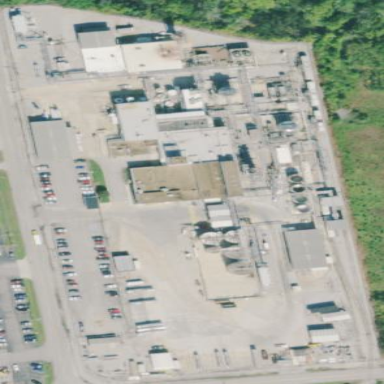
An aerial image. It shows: Industrial area designated for chemical use.